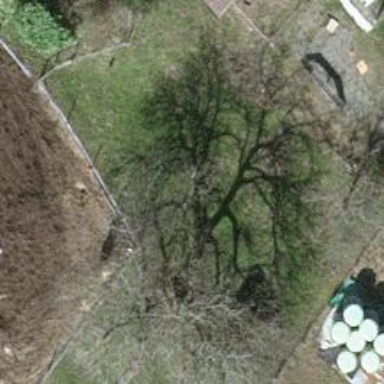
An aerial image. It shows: Urban tree adds touch of nature to the surroundings.